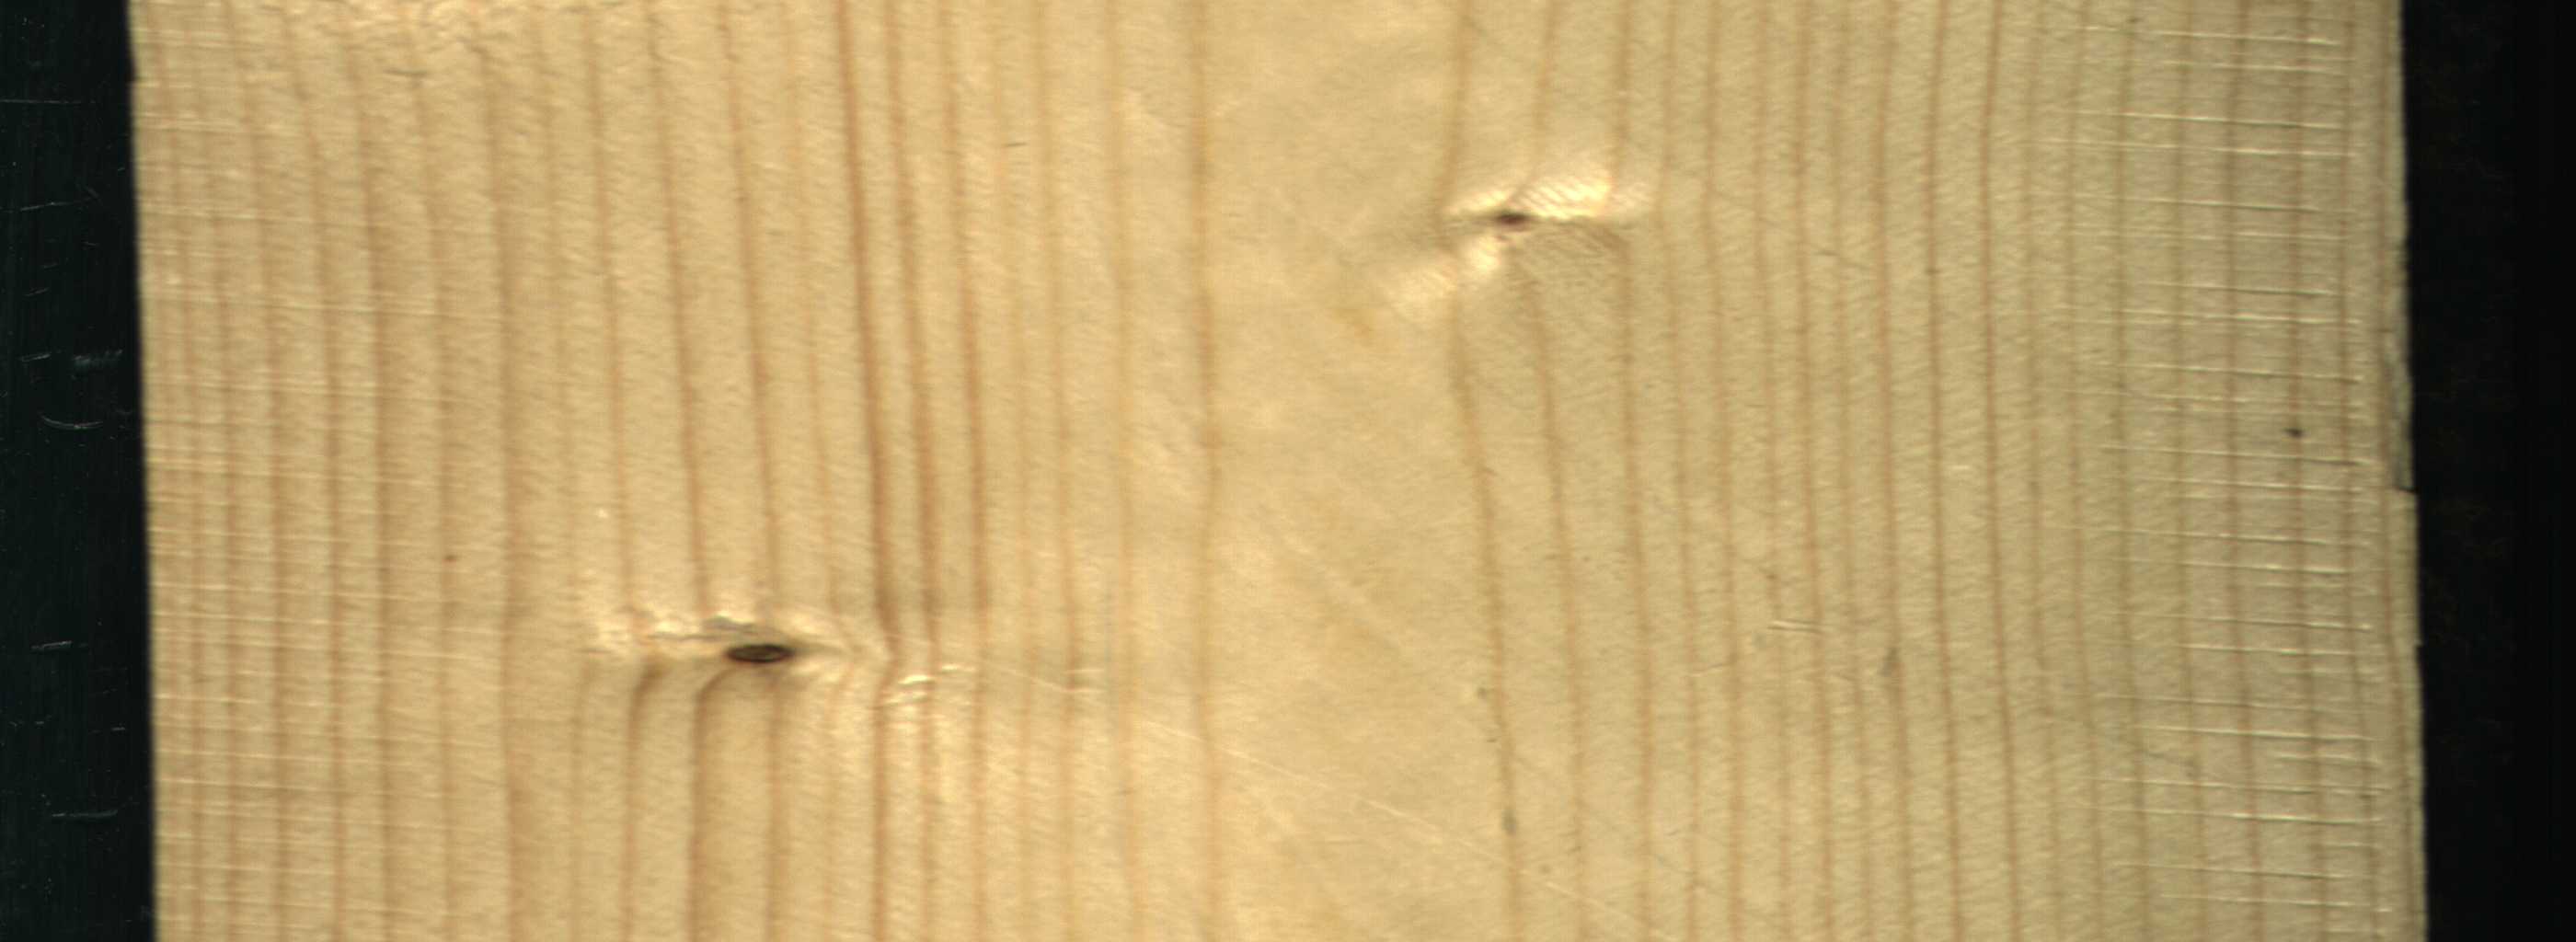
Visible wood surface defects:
Dead_Knot